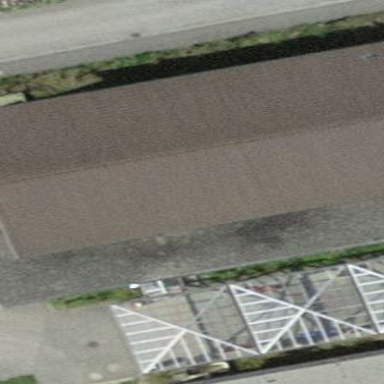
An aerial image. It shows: Building.